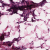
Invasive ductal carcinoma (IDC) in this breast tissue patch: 0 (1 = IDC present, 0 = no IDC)